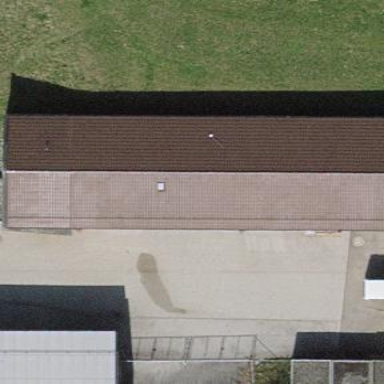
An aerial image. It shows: School building.